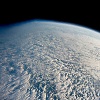
Label: cloud